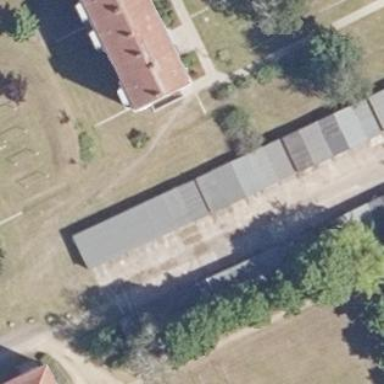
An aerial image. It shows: Group of garages.